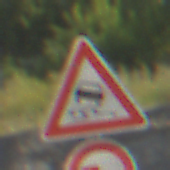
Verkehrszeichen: SchleuderOderRutschgefahr
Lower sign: UeberholverbotKraftfahrzeuge
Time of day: MorningAfternoon
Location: Outdoor (Nature)
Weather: PartlyCloudy
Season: NotSpecified
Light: Natural